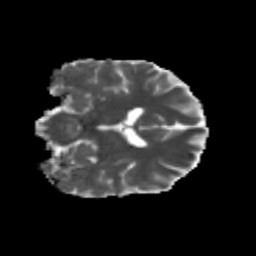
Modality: MD
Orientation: coronal
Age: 22
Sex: male
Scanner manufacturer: siemens
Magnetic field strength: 3 T
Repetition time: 3.5 s
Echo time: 0.113 s